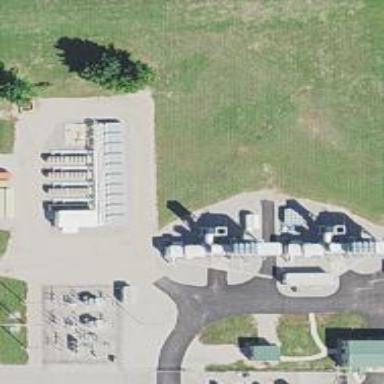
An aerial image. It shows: Gas turbine power generator.